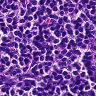
Metastatic tissue present: no